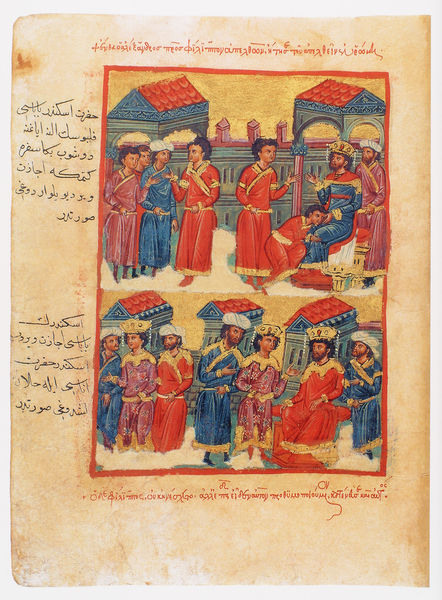
Titel: Der griechische Alexanderroman
Institution: Venedig, Hellenic Institute Codex Gr. 5
Schlagwörter: blau, menschen, männer, dach, rot, rahmen, bild, häuser, gold, schrift, papier, mauer, lila, violett, könig, orientalisch, buchseite, arabisch, handschrift, turbane, buchmalerei, arabische schrift, illumination, zwei reihen, gzhsdf